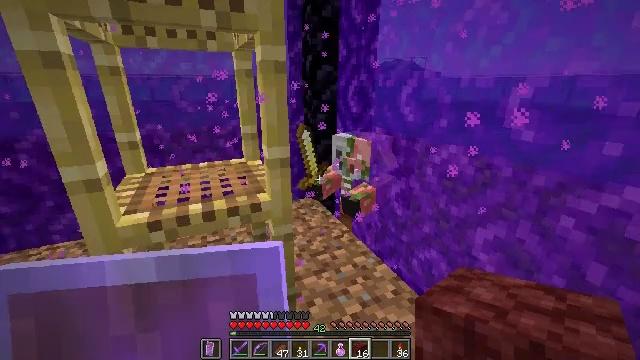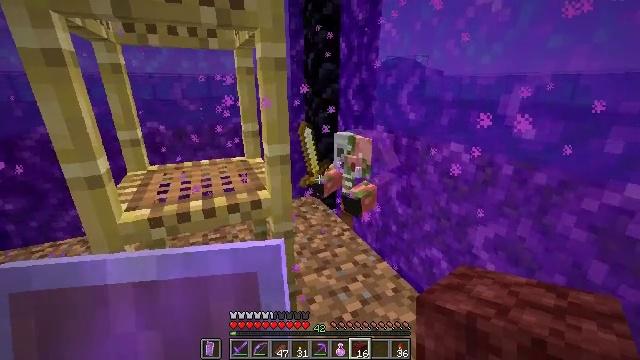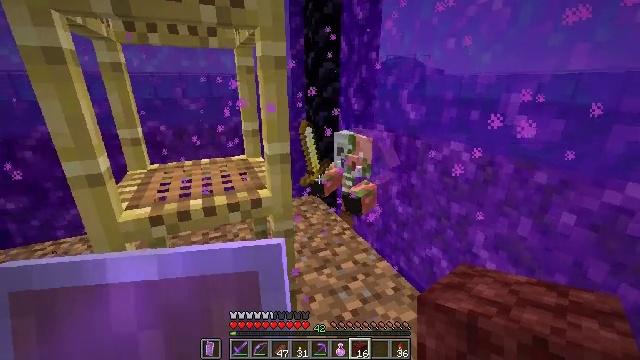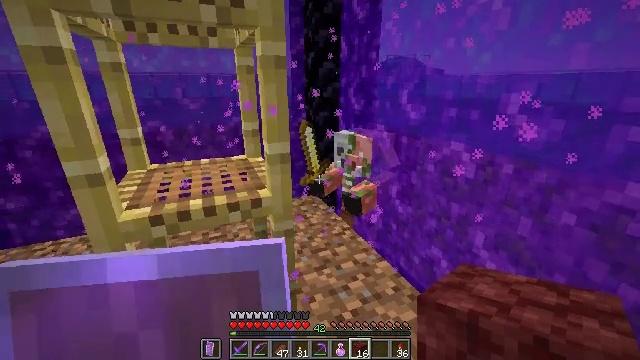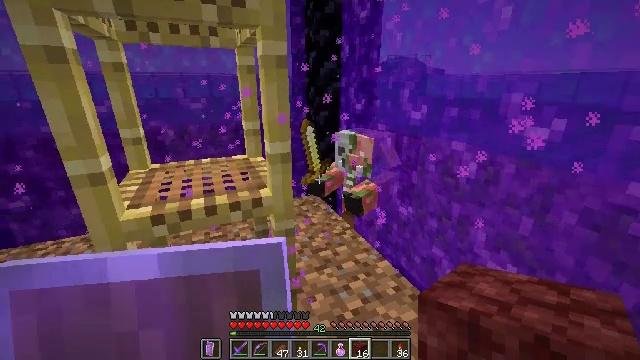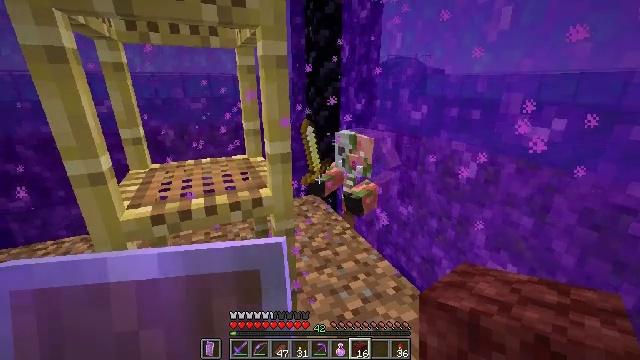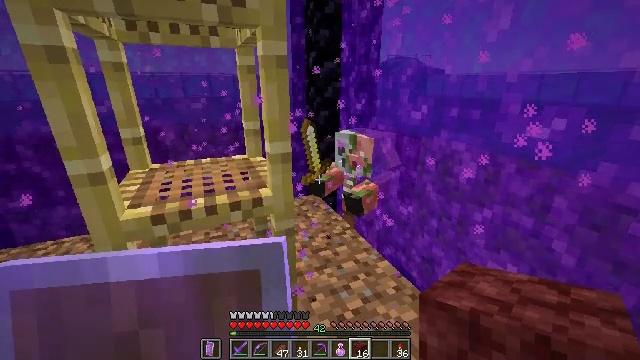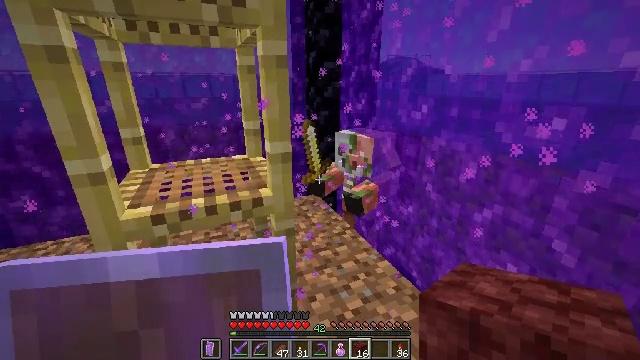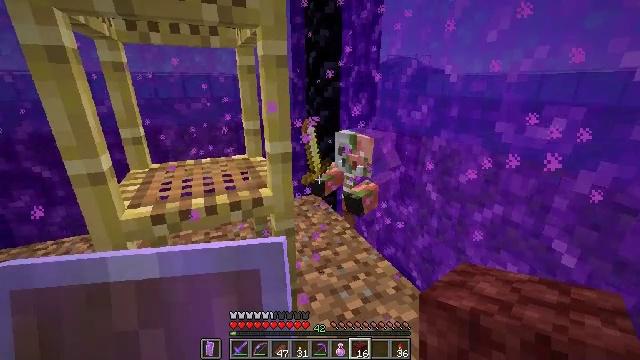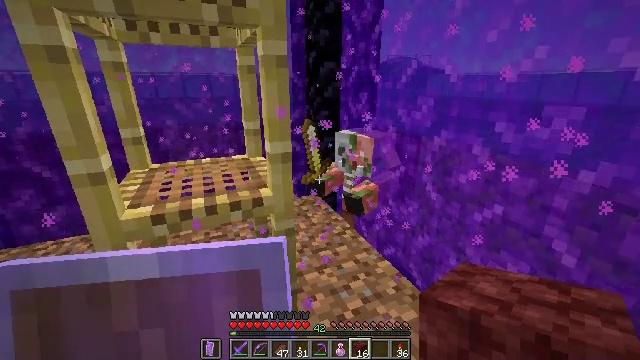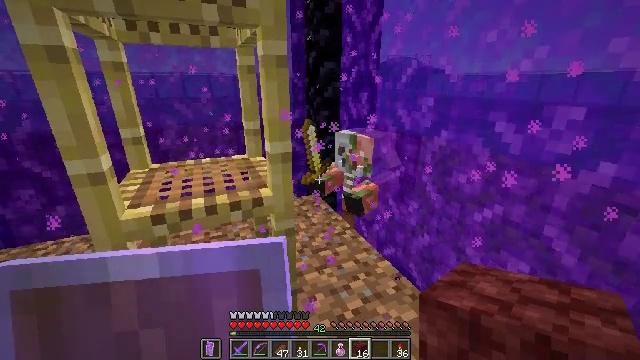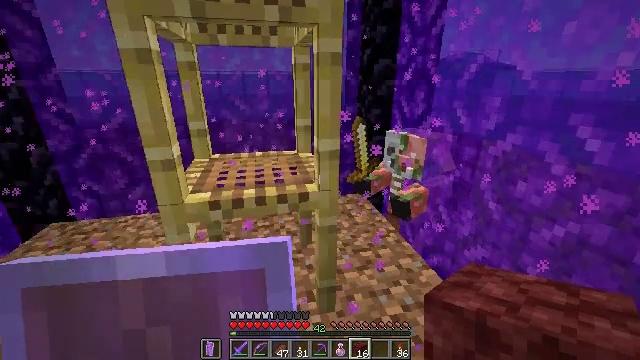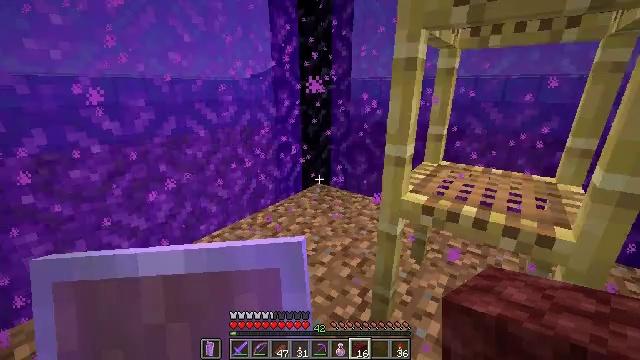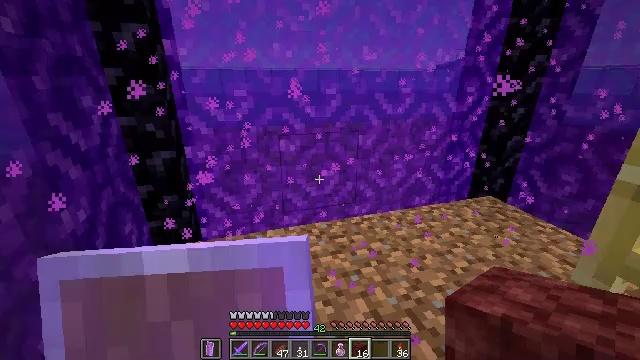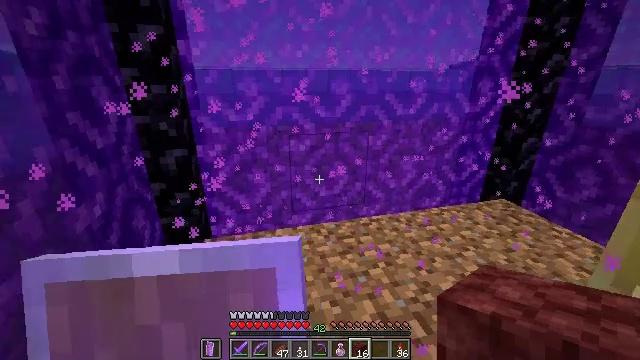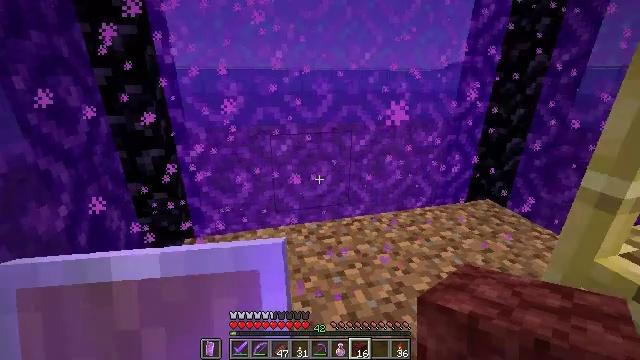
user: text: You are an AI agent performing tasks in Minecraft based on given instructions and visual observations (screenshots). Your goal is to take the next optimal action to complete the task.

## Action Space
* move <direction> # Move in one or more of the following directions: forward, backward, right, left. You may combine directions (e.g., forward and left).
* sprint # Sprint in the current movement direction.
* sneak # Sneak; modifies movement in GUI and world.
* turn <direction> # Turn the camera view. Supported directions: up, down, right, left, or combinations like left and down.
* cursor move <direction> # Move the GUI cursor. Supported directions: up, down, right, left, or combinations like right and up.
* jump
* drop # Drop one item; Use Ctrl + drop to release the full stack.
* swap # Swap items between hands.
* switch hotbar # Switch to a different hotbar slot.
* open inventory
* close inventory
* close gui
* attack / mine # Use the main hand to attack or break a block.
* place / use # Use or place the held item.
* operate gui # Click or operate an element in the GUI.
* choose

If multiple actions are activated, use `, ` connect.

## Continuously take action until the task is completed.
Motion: motion action
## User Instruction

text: mine block cyan shulker box
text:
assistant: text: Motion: no_op
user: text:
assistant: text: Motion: no_op
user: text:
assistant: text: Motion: no_op
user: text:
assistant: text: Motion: no_op
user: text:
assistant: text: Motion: no_op
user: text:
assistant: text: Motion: no_op
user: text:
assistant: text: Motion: no_op
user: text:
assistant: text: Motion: no_op
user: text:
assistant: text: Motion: no_op
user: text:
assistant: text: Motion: no_op
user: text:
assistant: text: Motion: turn left
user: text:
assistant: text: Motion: turn left and up
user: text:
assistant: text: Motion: turn left and down
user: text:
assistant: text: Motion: move right, turn left
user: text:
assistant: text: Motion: move right
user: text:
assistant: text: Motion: move right, turn left and up
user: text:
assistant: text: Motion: move right, turn left and up
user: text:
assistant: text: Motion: move right, turn left and up
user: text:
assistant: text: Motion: no_op
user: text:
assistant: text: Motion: no_op
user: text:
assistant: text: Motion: no_op
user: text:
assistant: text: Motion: no_op
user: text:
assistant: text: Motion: no_op
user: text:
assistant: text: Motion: no_op
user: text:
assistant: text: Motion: no_op
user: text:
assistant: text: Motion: no_op
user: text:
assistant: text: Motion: no_op
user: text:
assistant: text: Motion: no_op
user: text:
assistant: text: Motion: no_op
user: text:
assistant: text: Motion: move forward, sprint